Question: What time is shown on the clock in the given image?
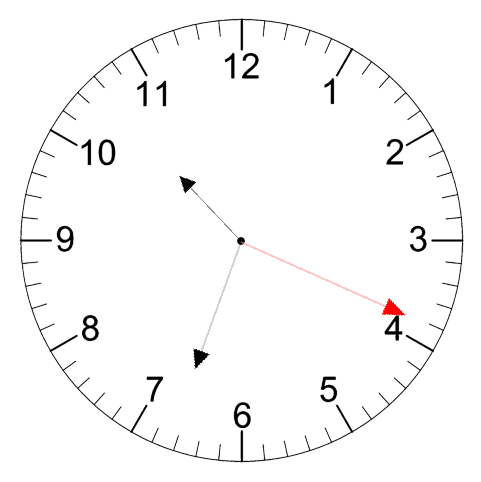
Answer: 10:33:19